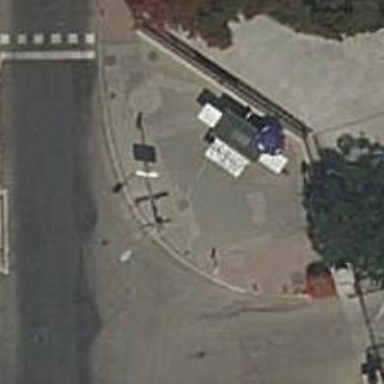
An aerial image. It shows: Kiosk shop.